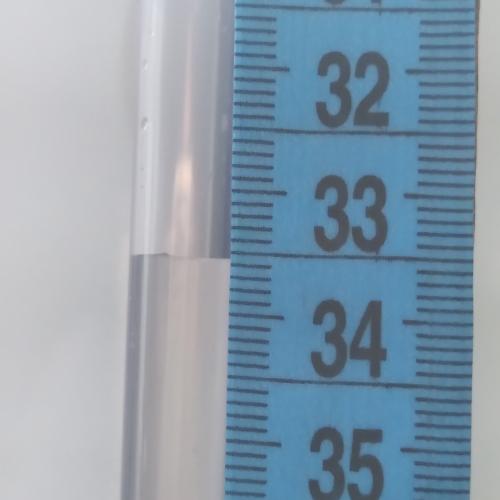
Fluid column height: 33.6 cm